一年级 · 算术
填一填。

(

)

) $\bigcirc$
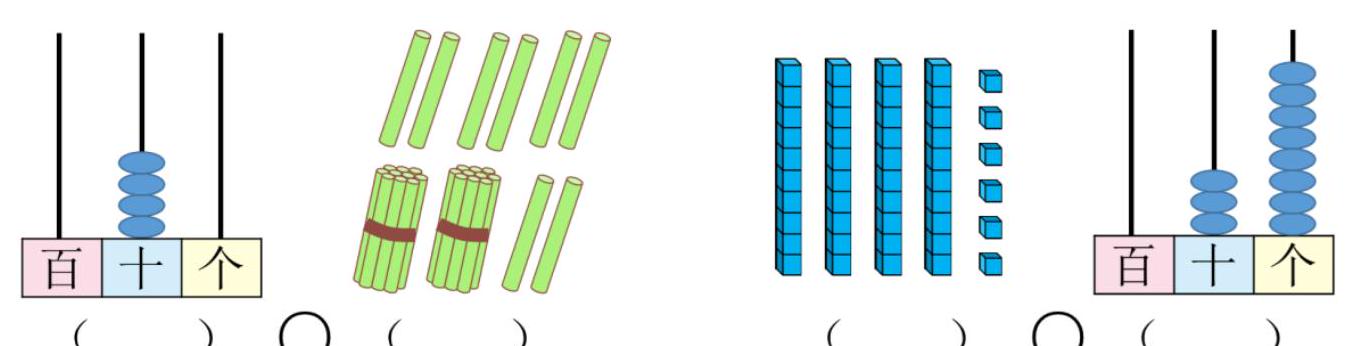
答案: 详解$40>28$
$46>39$